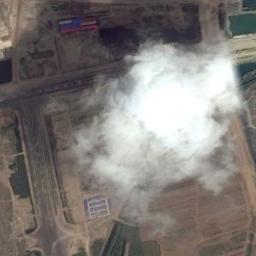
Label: cloud